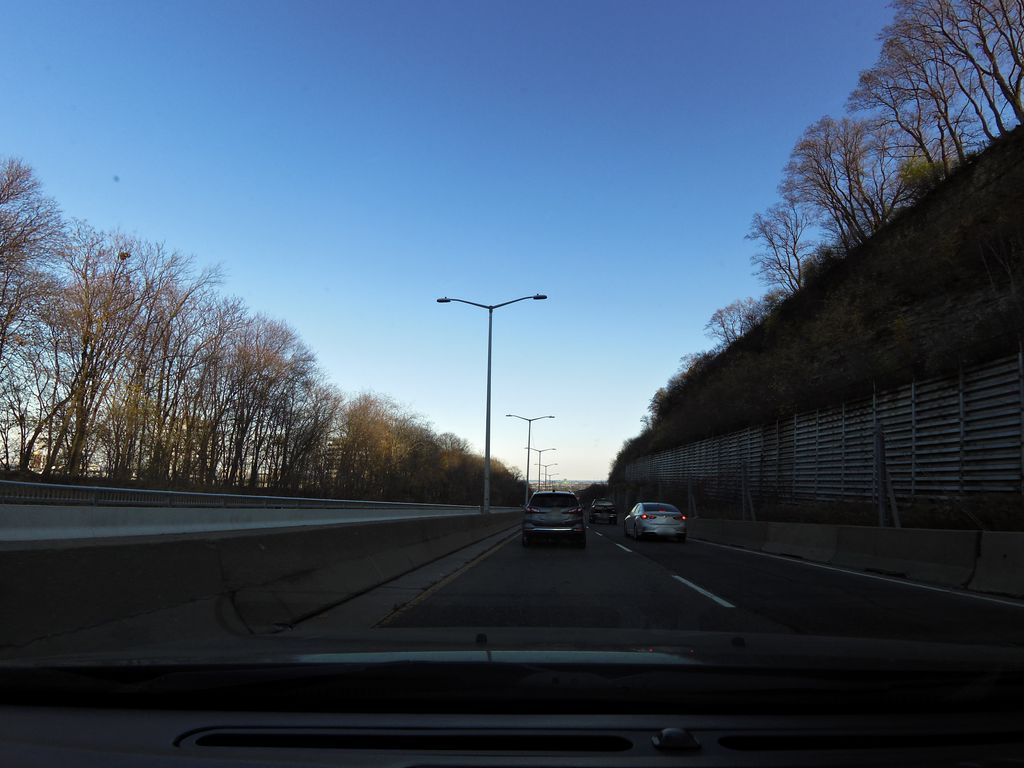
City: hamilton